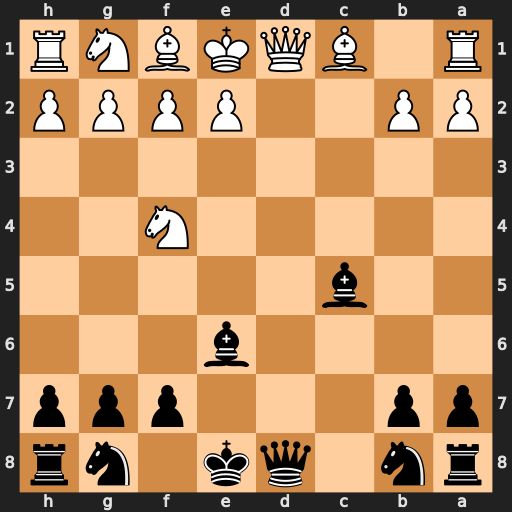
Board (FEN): rn1qk1nr/pp3ppp/4b3/2b5/5N2/8/PP2PPPP/R1BQKBNR
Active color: b
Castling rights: KQkq
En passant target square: -
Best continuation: Bxf2+ Kxf2 Qxd1